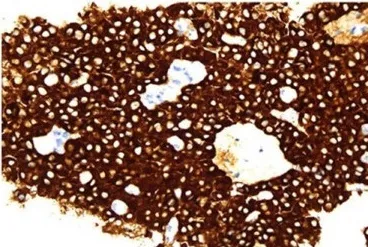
Patient's liver biopsy and skin histological findings. (c) Immunohistochemistry showed positive for Syn protein.
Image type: pathology (immunostaining)